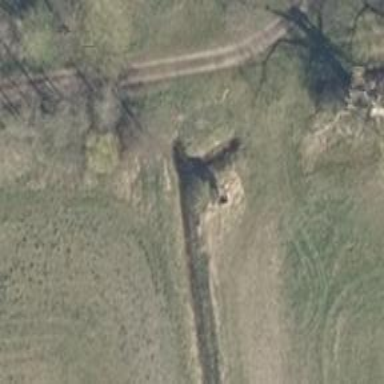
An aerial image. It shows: Hunting stand.